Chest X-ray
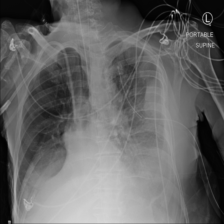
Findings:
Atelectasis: negative
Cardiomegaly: negative
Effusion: positive
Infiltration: negative
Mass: negative
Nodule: negative
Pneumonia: negative
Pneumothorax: negative
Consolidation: negative
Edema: negative
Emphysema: negative
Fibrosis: negative
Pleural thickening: positive
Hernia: negative